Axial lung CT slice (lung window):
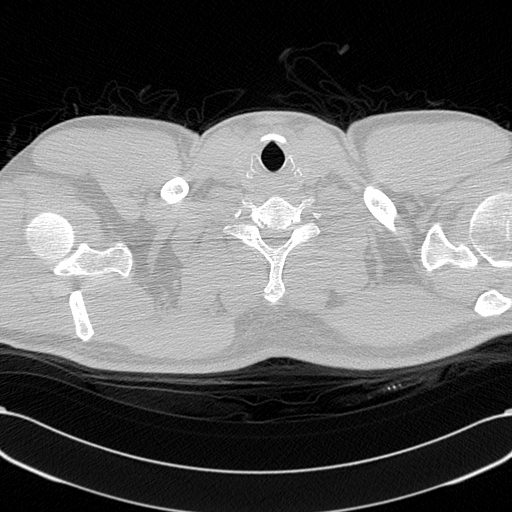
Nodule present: no